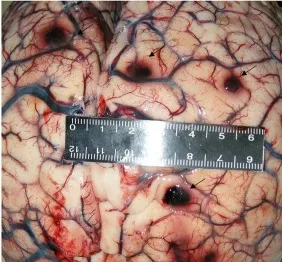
Anatomical examination of lung and brain. (B): Multiple hard nodules with bleeding were seen on both sides of the cerebral hemisphere and cerebellum.
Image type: endoscopy (other_endoscopy)